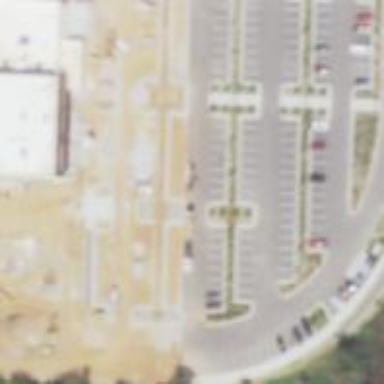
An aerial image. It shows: Retail area.